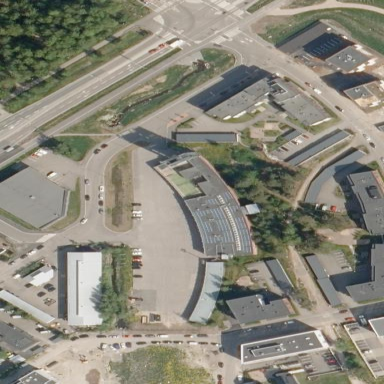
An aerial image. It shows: Fire station building.